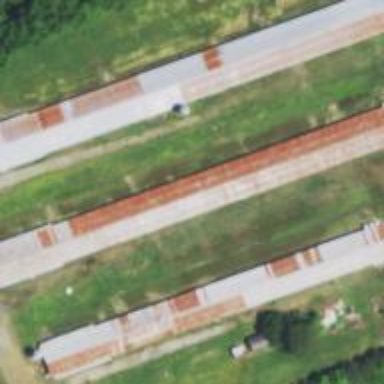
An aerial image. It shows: Farm auxiliary building.